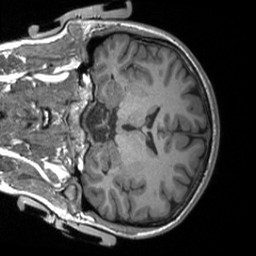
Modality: T1w
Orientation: coronal